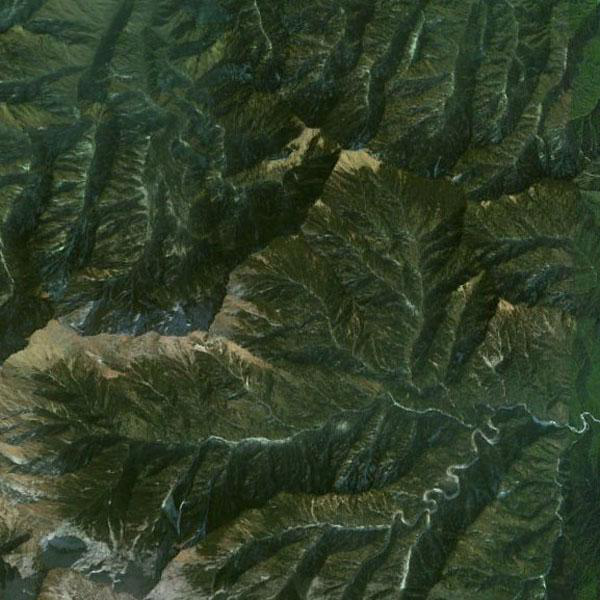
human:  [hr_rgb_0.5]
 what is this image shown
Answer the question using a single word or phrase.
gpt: mountains